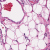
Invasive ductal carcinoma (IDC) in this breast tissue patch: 0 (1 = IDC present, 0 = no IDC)